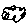
Label: cloud